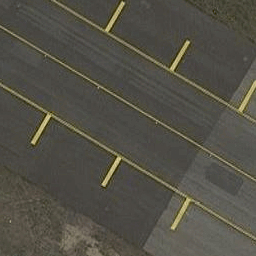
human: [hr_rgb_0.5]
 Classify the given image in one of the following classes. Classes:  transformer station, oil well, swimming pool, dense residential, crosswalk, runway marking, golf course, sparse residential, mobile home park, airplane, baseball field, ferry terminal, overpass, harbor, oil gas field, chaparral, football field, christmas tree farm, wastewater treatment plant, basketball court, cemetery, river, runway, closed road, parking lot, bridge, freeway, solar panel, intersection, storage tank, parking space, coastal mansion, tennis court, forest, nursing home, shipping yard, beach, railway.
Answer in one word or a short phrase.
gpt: runway marking